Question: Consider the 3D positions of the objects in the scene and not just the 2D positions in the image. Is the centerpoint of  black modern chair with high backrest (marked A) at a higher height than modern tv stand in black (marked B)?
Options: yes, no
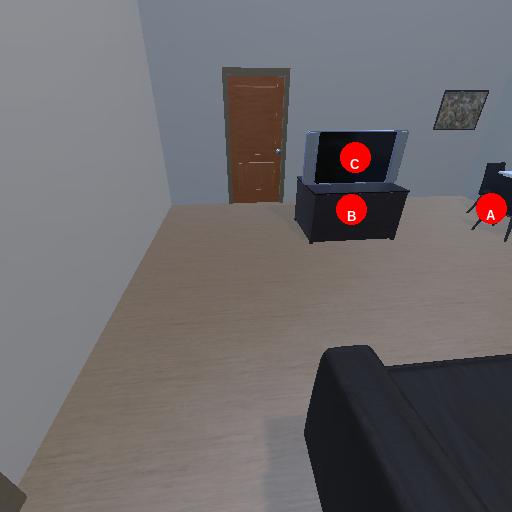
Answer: yes